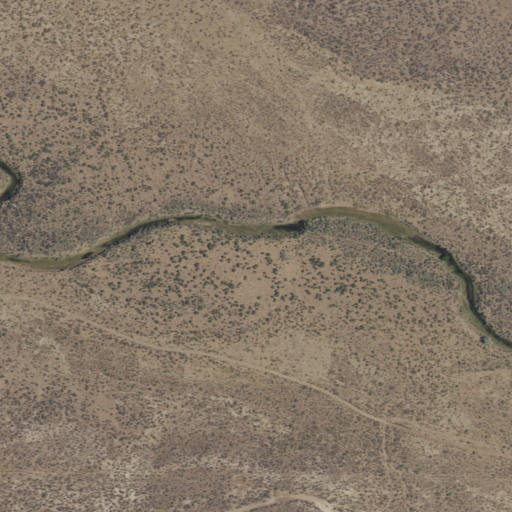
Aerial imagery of valley in California named Deep Cut containing shrub and grassland